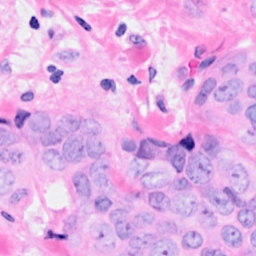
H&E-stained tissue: Breast